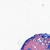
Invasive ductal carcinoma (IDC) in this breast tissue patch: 0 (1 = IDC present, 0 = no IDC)